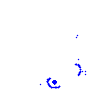
Particle: kaon